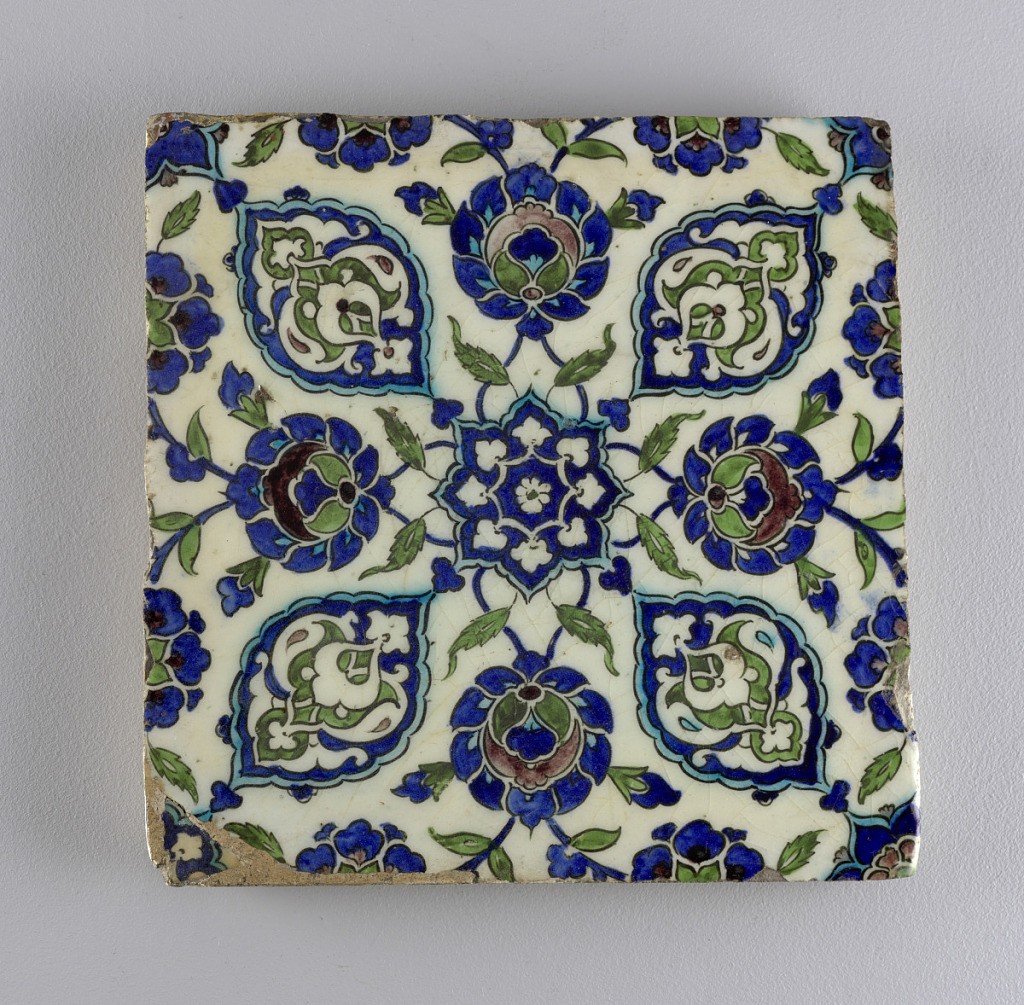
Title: Wall tile
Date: late 16th–early 17th century
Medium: Lead-glazed earthenware
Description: Similar to 1951-66-9